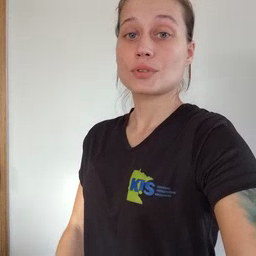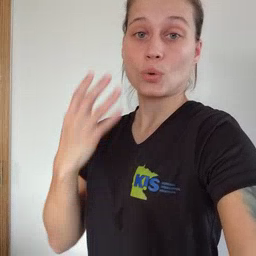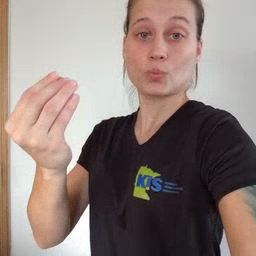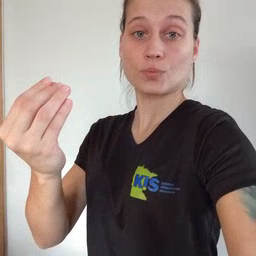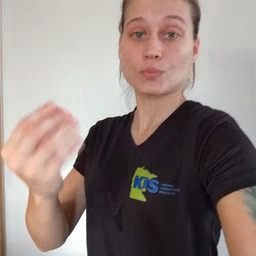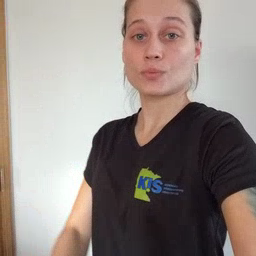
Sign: go